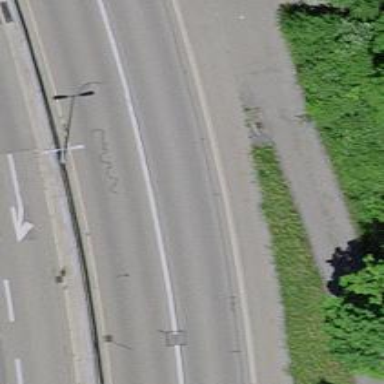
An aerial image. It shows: Secondary road with separate asphalt sidewalk.